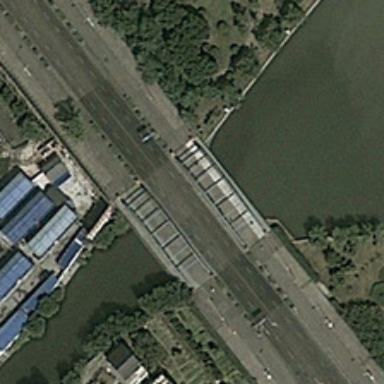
Many green trees and some buildings are in two sides of a river with a bridge on it .